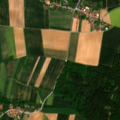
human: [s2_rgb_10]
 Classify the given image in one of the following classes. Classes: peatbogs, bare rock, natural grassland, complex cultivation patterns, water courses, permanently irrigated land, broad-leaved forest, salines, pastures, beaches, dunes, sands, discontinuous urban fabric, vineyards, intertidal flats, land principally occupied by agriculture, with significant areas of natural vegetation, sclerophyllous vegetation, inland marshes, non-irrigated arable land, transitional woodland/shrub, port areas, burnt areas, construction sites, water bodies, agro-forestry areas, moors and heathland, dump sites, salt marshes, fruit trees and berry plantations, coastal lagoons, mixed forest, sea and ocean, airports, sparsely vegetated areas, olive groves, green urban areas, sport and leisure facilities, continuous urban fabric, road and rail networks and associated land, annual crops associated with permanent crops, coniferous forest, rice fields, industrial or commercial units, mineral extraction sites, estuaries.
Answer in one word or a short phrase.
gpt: non-irrigated arable land, complex cultivation patterns, coniferous forest, mixed forest